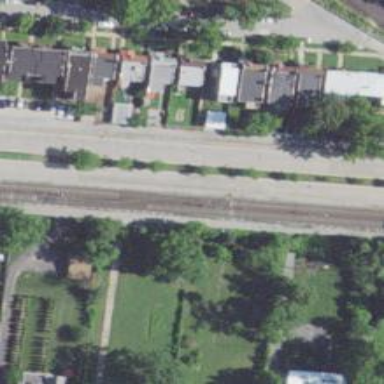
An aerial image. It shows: Light rail electrified with contact line.